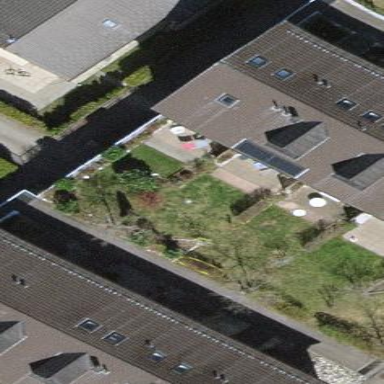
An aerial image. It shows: Residential garden.